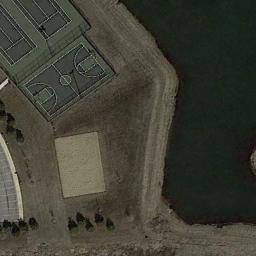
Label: basketball_court